Interaction volume radius: 5 \u00c5
Interaction volume height: 15 \u00c5
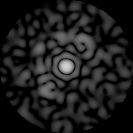
Disorder parameter: 0.8029